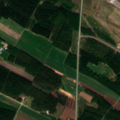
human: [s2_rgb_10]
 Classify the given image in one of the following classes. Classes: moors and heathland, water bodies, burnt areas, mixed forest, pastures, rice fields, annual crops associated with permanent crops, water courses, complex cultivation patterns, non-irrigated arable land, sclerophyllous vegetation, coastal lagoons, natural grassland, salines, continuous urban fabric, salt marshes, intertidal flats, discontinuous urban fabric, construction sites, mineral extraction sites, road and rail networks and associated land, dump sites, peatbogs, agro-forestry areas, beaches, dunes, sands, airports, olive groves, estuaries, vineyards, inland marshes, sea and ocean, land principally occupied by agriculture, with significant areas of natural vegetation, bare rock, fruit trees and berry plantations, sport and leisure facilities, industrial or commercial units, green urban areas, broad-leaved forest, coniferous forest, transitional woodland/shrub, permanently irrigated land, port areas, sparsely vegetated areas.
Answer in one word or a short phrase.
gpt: airports, land principally occupied by agriculture, with significant areas of natural vegetation, broad-leaved forest, coniferous forest, mixed forest, transitional woodland/shrub